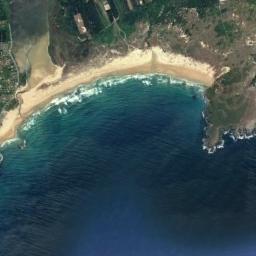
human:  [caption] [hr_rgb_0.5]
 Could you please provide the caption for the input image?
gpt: There are blue water and green grass by the beach, And there are many buildings by the beach .

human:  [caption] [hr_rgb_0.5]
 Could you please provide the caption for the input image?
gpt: The beach consists of blue seawater and a coast with trees .

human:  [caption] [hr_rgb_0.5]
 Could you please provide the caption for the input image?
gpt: The sea by the beach is dark green .

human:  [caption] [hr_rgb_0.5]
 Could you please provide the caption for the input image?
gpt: The type of beach is rocky coast and the sand on the beach is khaki .

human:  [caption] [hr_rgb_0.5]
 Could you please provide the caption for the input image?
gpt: The grass is beside the beach .